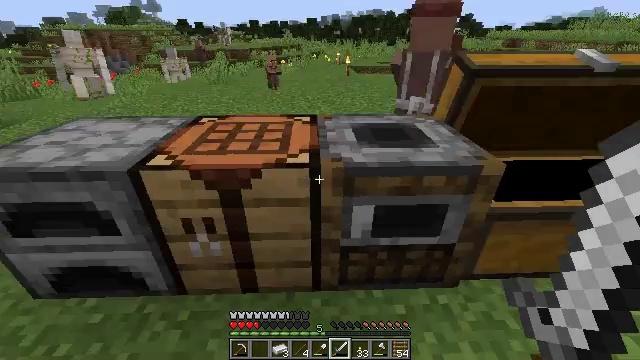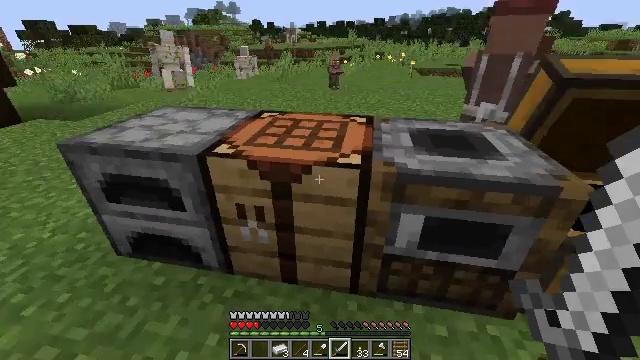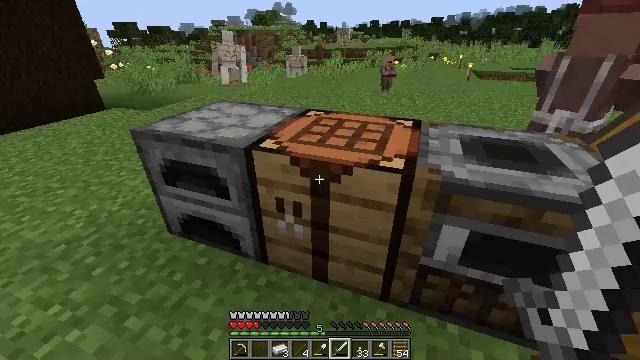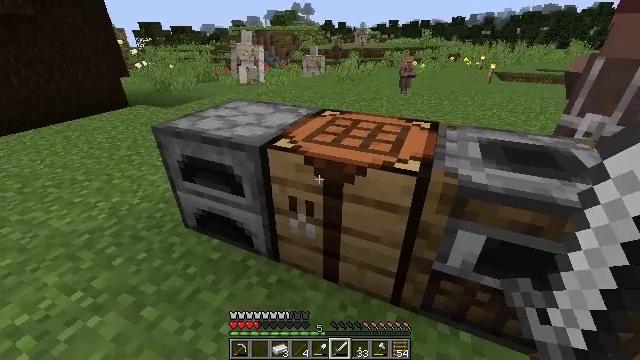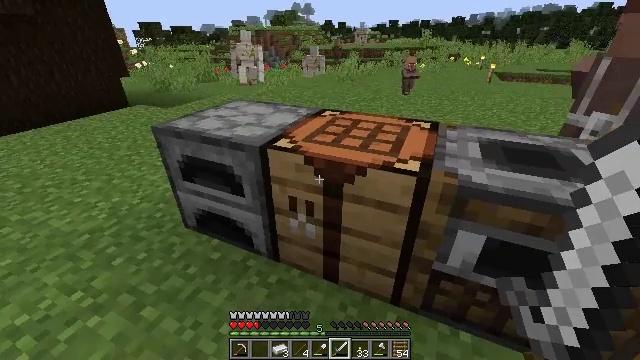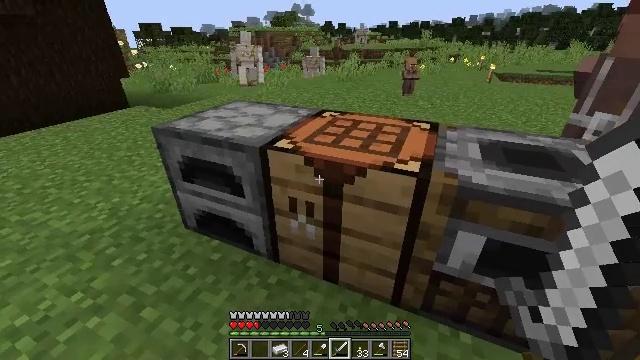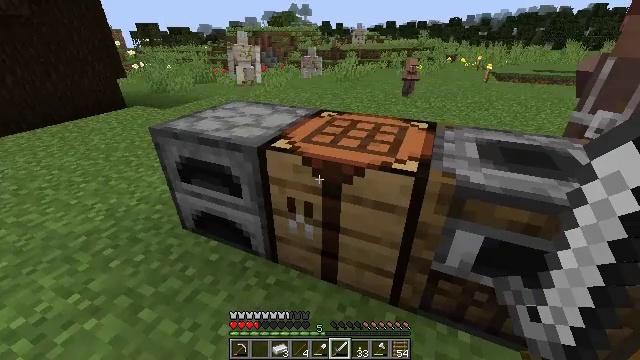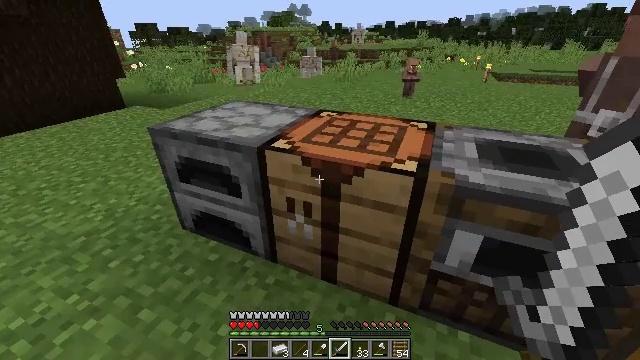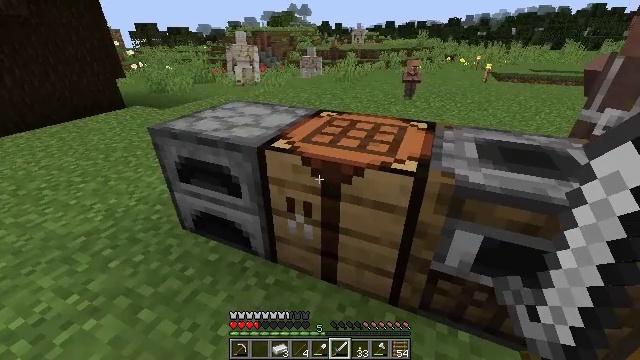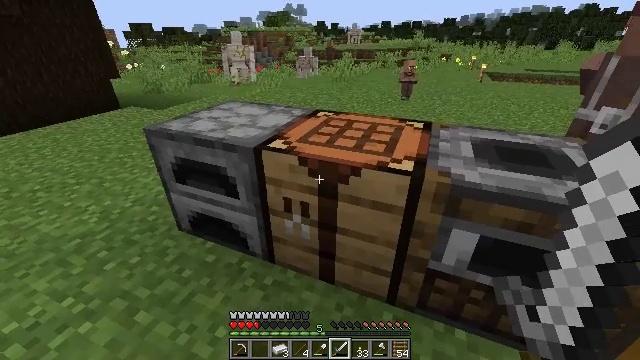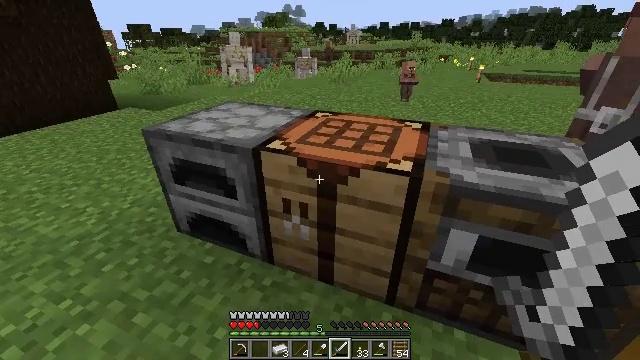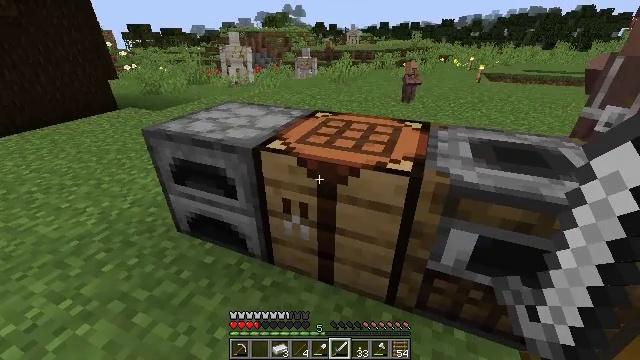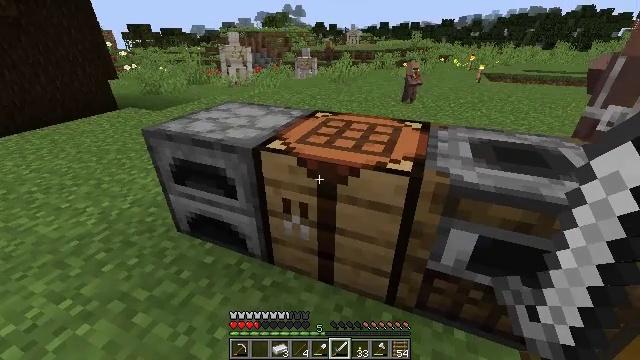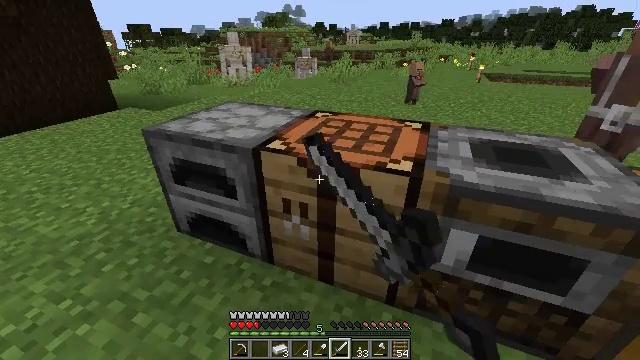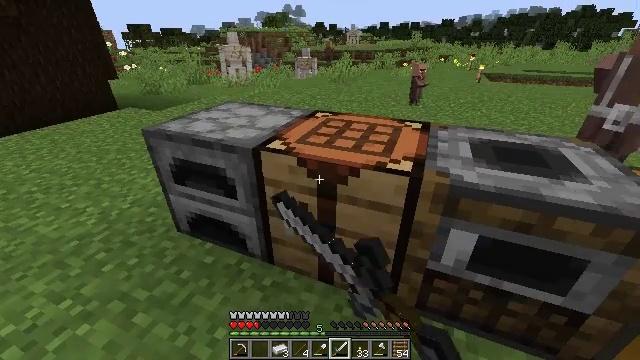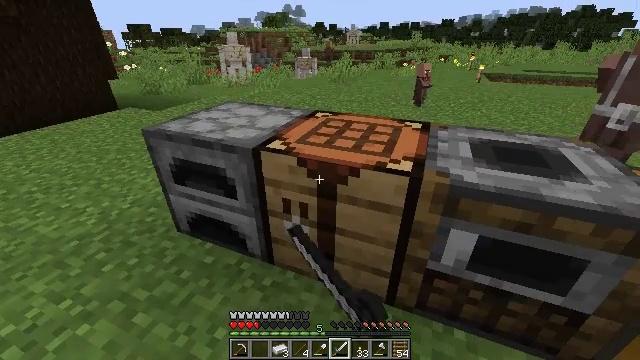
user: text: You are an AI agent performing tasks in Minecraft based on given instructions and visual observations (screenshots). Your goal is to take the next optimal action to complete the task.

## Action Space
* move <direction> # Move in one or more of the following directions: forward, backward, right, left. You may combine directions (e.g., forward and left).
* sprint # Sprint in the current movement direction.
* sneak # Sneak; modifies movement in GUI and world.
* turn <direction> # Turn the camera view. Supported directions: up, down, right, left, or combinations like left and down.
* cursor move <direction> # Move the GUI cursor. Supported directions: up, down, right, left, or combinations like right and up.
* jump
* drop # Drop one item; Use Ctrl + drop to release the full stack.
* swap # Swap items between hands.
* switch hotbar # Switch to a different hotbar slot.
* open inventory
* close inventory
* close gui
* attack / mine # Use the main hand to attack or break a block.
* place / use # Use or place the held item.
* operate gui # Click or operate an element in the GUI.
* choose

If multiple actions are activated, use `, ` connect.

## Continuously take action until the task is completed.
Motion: motion action
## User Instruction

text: Use the crafting table to craft an iron pickaxe.
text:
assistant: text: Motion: turn left
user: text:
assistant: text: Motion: turn left
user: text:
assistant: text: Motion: turn left
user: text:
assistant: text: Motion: no_op
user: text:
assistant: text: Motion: no_op
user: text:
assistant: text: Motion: no_op
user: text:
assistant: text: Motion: no_op
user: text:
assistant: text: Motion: no_op
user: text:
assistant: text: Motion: no_op
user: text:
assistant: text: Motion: no_op
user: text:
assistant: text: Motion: no_op
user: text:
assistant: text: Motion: use / place
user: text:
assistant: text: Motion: use / place
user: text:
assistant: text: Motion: use / place
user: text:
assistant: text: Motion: no_op
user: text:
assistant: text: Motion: no_op
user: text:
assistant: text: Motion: no_op
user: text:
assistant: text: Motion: no_op
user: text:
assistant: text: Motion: no_op
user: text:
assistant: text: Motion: no_op
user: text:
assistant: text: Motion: no_op
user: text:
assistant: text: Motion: turn right
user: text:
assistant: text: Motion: turn right
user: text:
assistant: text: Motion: turn right
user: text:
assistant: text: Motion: no_op
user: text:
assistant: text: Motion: no_op
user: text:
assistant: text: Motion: no_op
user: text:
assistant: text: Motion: no_op
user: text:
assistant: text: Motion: turn left
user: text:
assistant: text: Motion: turn left